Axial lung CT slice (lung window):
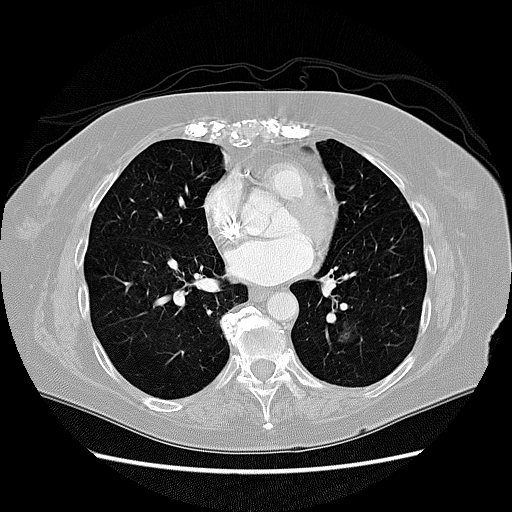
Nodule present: yes
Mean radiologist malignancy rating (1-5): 3.333